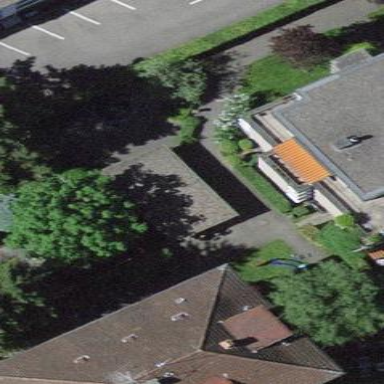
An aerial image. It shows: Shed.